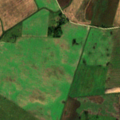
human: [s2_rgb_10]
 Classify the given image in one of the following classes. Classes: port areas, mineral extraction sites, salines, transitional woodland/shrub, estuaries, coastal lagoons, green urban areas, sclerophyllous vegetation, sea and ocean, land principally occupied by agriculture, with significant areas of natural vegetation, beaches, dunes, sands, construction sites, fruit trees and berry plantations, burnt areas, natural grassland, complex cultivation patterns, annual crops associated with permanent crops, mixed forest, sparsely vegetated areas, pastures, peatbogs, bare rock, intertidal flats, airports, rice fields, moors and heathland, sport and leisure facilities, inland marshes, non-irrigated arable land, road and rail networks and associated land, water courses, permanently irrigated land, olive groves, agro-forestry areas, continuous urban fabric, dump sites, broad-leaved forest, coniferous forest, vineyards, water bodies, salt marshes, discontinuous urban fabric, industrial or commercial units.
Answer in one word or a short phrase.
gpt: non-irrigated arable land